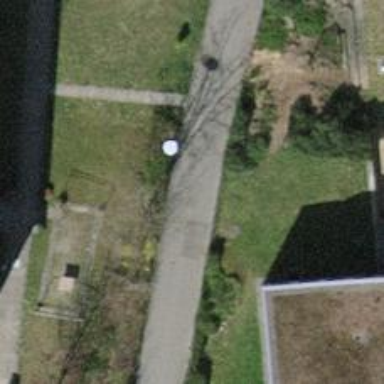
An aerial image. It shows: Paved footway.